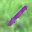
Label: 1